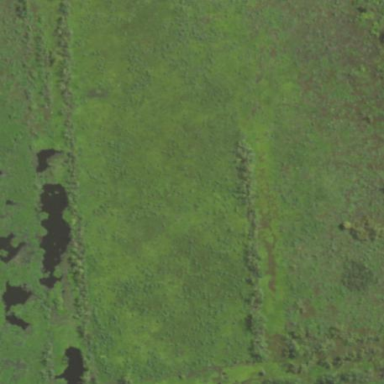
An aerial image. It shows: Swamp in wetland area.